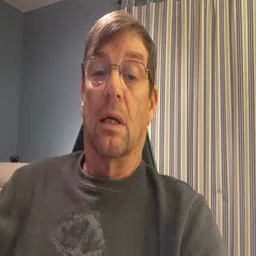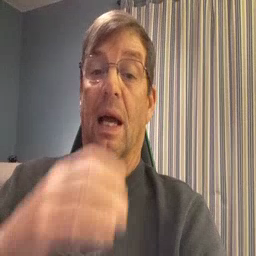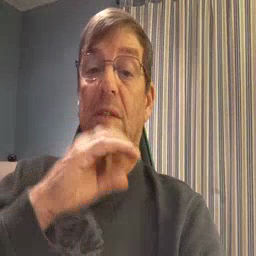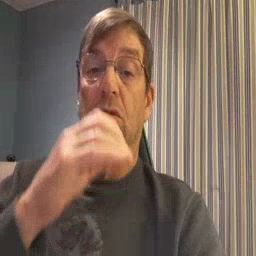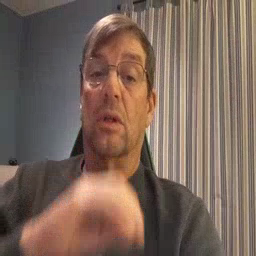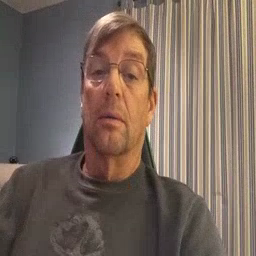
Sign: icecream